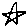
Label: star